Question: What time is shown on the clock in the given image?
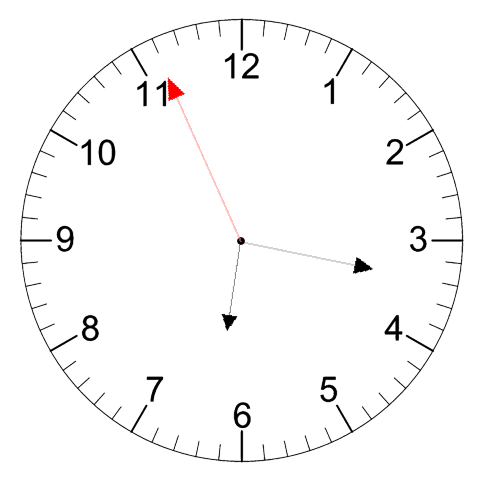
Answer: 06:16:56